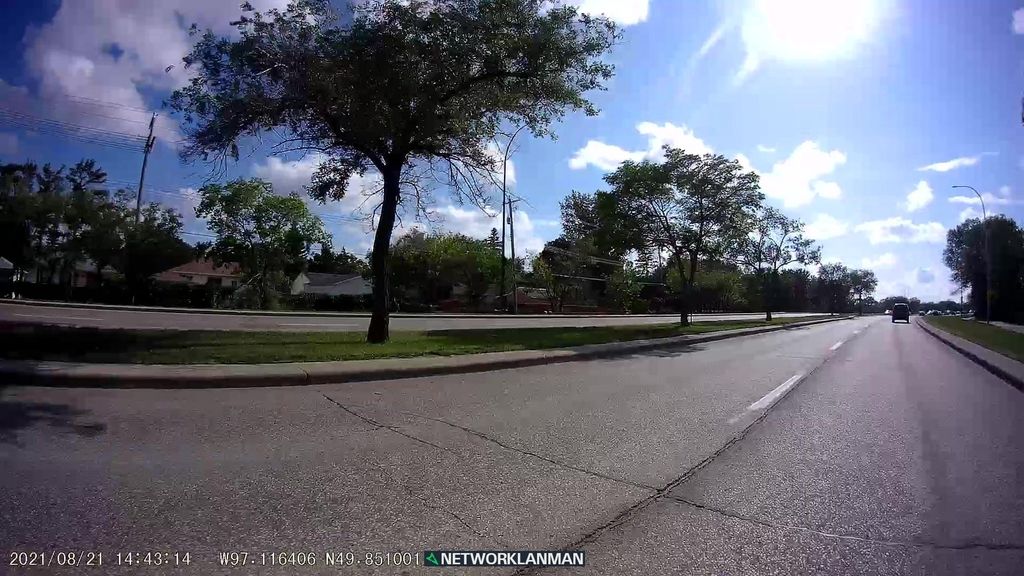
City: winnipeg